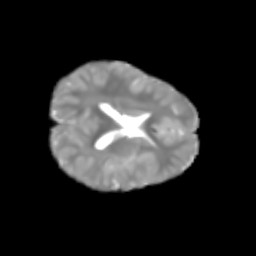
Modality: T2w
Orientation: axial
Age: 6
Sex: male
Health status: healthy